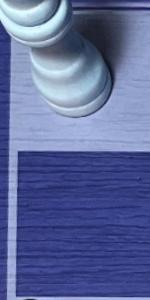
Label: Empty